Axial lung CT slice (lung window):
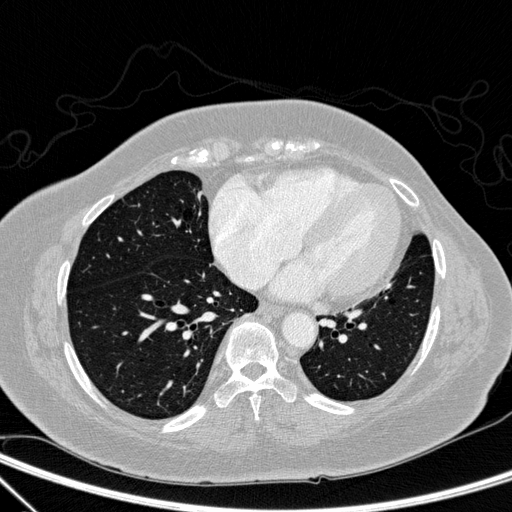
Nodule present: no